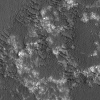
Atmospheric dust classification: not_dusty